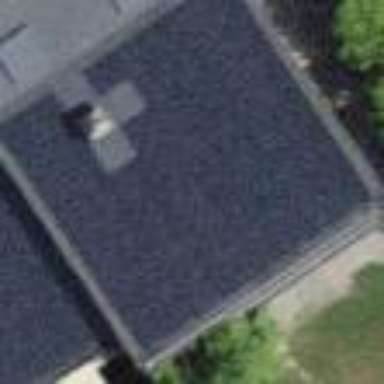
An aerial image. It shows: Solar power generator.